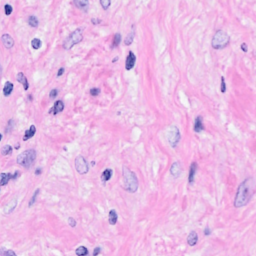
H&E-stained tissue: Breast